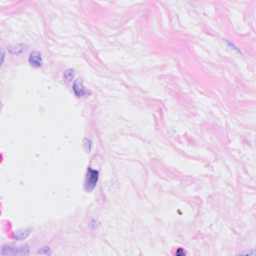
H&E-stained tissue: Breast